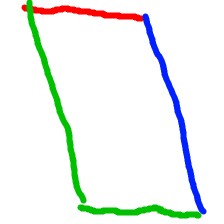
Shape: parallelogram